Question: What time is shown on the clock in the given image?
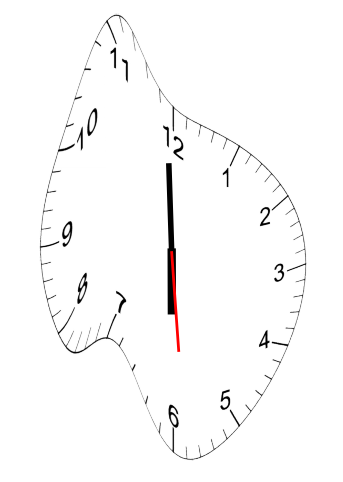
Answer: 05:59:29